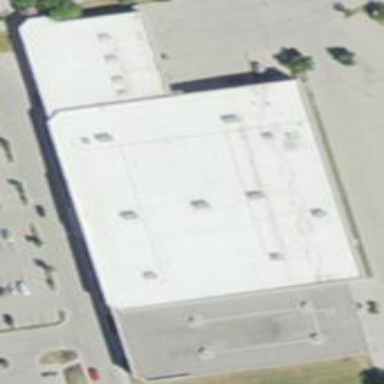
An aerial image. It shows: Retail building.